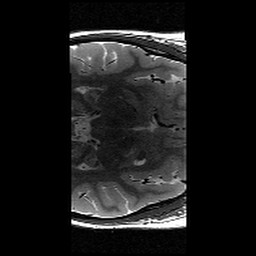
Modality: T2w
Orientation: axial
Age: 12
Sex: female
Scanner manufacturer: siemens
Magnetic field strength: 3 T
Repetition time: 9.23 s
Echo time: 0.067 s